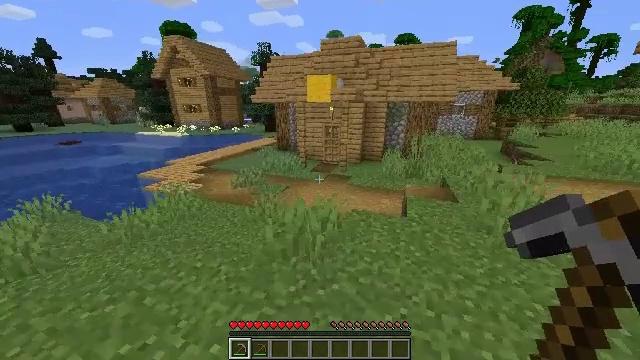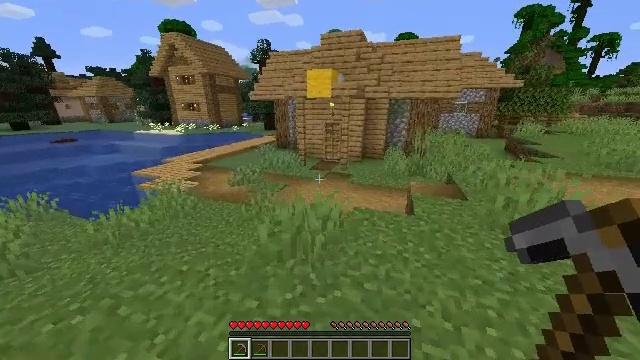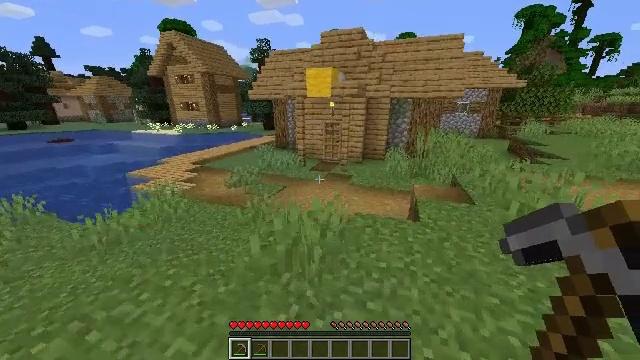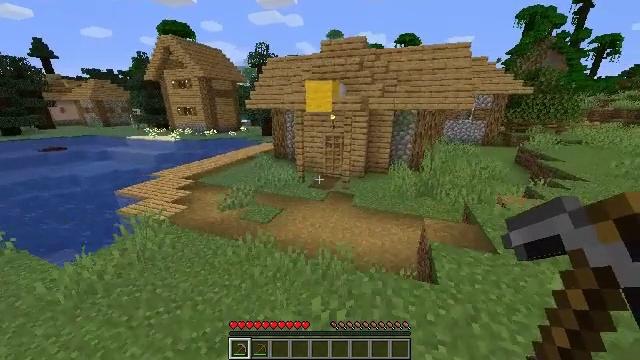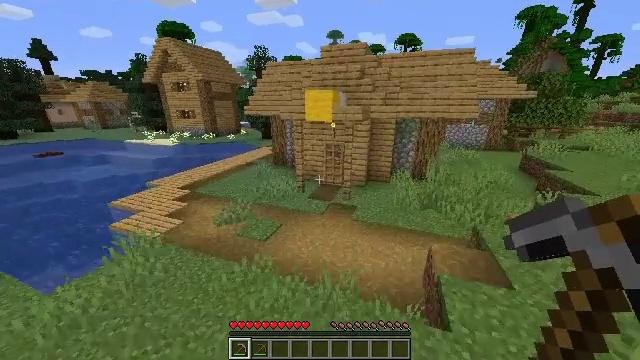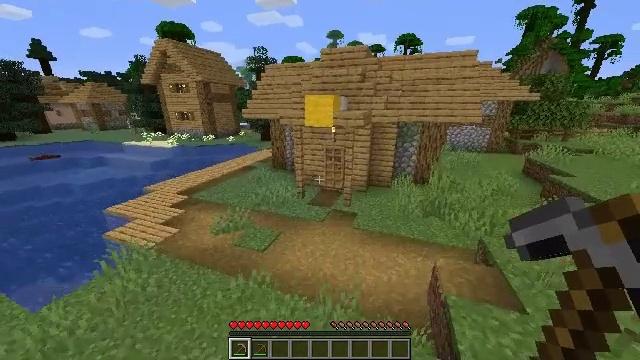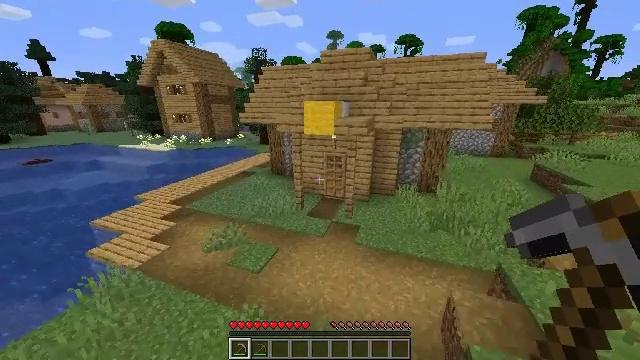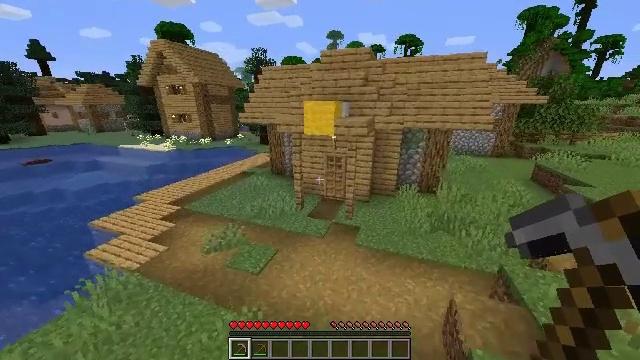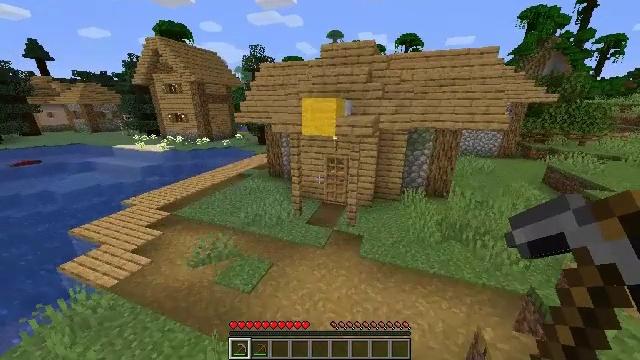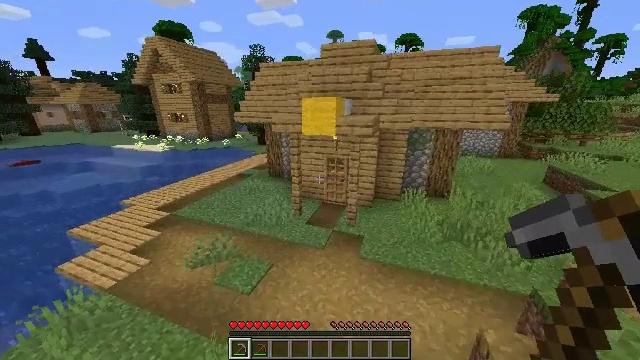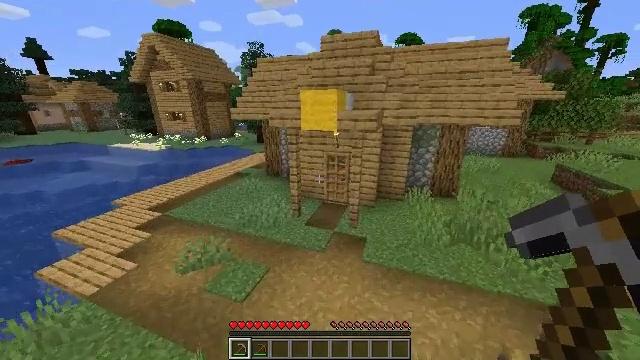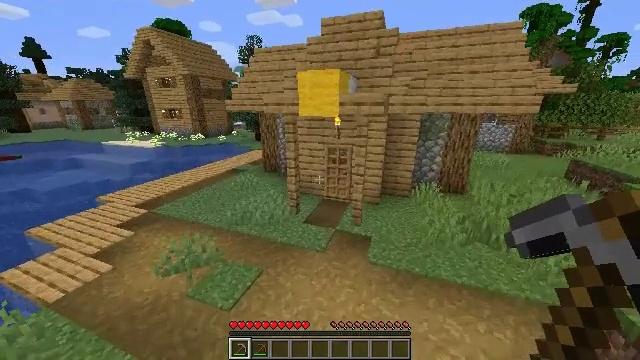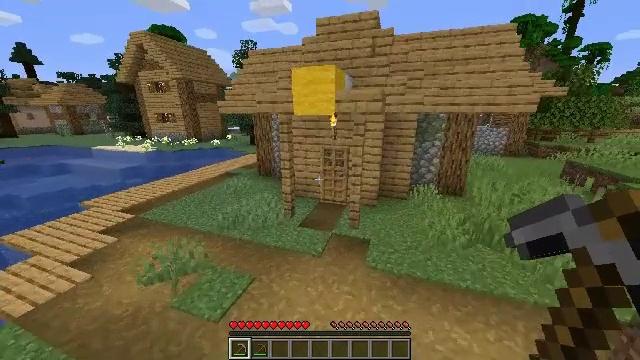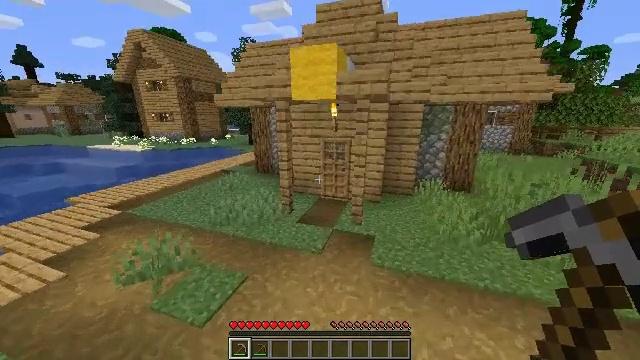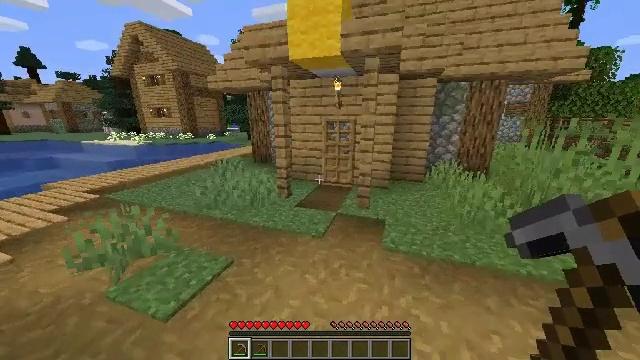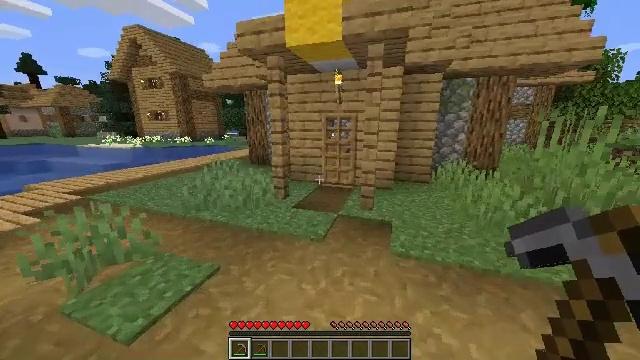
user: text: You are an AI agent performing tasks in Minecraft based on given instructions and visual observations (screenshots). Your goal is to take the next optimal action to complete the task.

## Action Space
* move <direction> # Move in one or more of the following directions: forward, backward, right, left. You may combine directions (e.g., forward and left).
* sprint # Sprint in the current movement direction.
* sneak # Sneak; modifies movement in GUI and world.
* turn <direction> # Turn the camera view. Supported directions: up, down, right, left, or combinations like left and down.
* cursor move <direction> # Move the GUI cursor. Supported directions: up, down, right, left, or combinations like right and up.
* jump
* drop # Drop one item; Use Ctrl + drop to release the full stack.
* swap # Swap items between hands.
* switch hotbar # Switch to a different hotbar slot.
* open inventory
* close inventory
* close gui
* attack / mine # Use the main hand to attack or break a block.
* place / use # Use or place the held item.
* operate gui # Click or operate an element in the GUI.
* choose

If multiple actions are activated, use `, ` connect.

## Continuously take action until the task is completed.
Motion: motion action
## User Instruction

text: Break and collect the fletching table.
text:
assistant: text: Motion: move forward, sprint, jump
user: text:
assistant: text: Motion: move forward, sprint, jump
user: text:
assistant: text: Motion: move forward, sprint, jump
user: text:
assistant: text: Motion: move forward, sprint, jump
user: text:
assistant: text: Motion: move forward, sprint, jump
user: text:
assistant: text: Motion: move forward, sprint, jump
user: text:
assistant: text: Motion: move forward, sprint, jump
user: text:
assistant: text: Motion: move forward, sprint, jump
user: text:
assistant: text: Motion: move forward, jump
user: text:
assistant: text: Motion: move forward, sprint
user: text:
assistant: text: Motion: move forward, sprint
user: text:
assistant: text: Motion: move forward, sprint, turn right and up
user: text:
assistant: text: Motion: move forward, sprint
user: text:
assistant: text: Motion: move forward, sprint
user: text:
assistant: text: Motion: move forward, sprint, turn up
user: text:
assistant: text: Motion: move forward, sprint, turn right and up
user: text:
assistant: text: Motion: move forward, sprint, turn right and up
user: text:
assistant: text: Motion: move forward, sprint, turn up
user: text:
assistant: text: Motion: move forward, sprint
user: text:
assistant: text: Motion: move forward, sprint, turn up
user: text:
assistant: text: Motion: move forward, sprint, turn right
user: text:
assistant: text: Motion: move forward, sprint, turn right
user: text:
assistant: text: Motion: move forward, sprint
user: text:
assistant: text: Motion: move forward, sprint, use / place
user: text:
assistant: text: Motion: move forward, sprint, use / place
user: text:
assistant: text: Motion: move forward, sprint, use / place
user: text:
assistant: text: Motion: move forward, sprint
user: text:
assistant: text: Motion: move forward, sprint
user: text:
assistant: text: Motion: move forward, sprint
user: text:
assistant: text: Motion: move forward, sprint